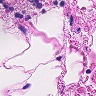
Metastatic tissue present: no